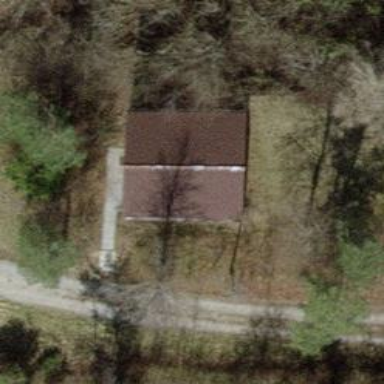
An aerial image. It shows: Service building.